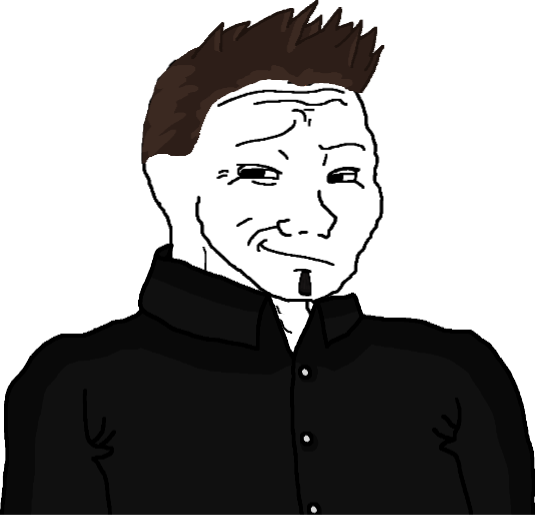
Label: 5_Smugjak